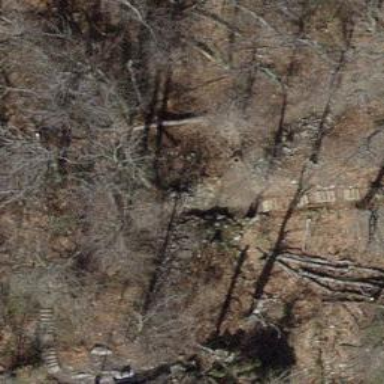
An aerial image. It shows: Road with steps.